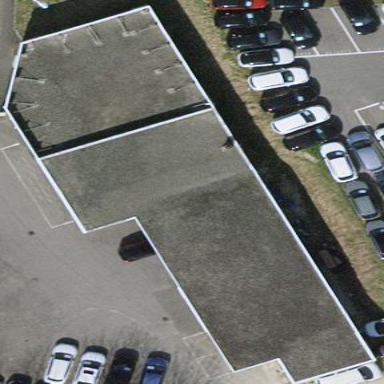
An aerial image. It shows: Industrial building with flat roof.